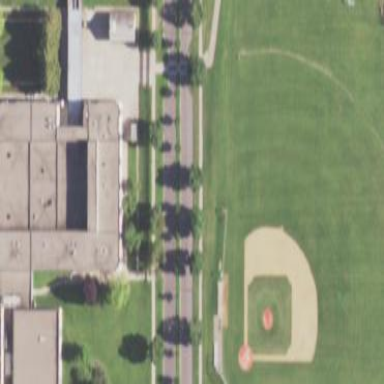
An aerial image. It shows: Baseball pitch for leisure land activities.